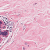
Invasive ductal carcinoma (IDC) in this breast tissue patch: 0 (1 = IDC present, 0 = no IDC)